Question:
How can I create a stored procedure to update the Std_Course's column based on the Id and Name parameter, OR inserts a new row if the Id and Name does not exist
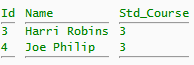
Answer: Try something like this:
'''
CREATE PROCEDURE dbo.proc_InsertOrUpdate
@ID INT, @Name VARCHAR(50), @StdCourse INT
AS
IF EXISTS (SELECT * FROM dbo.YourTable WHERE ID = @ID AND Name = @Name)
UPDATE dbo.YourTable
SET Std_course = @StdCourse
WHERE ID = @ID AND Name = @Name
ELSE
INSERT INTO dbo.YourTable(ID, Name, Std_Course)
VALUES(@ID, @Name, @StdCourse
'''
since you're on SQL Server 2008, you could also use a simple 'MERGE' statement - either directly "inline" or inside the stored procedure. It would look something like this:
'''
CREATE PROCEDURE dbo.proc_InsertOrUpdate
@ID INT, @Name VARCHAR(50), @StdCourse INT
AS
MERGE dbo.YourTable AS t
USING (SELECT @ID, @Name, @StdCourse) AS Source(ID, NAME, Std_Course)
ON source.ID = t.ID AND source.Name = t.Name
WHEN MATCHED THEN
UPDATE SET Std_Course = @StdCourse
WHEN NOT MATCHED THEN
INSERT(ID, Name, Std_Course)
VALUES(source.ID, source.Name, source.Std_Course);
'''